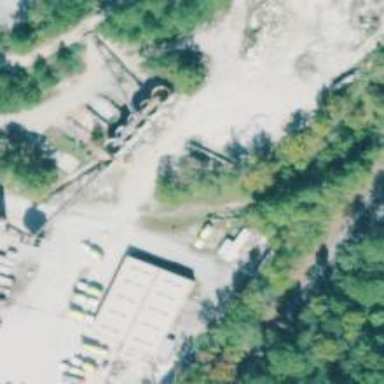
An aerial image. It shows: Abandoned railway spur used for aggregate freight services.